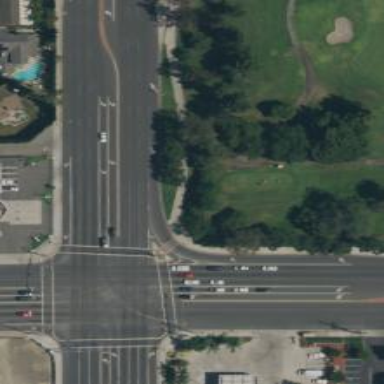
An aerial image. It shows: Path designated for golf carts.